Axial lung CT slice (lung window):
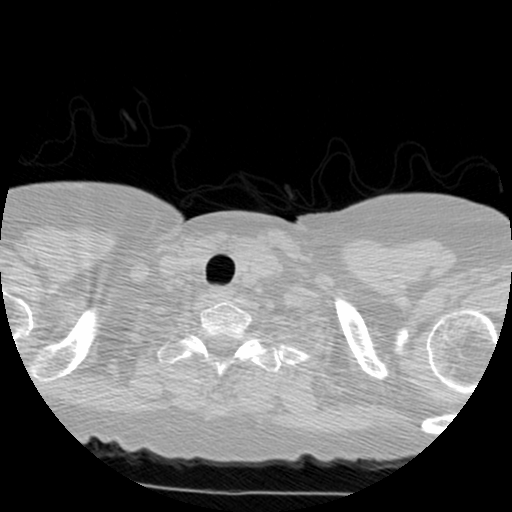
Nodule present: no